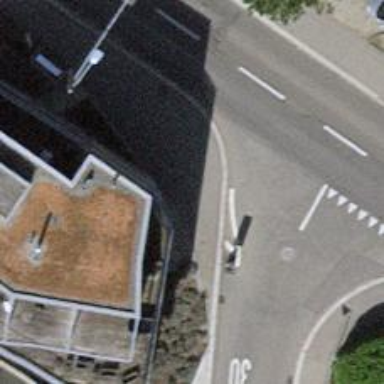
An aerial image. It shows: Kerb serving as barrier.